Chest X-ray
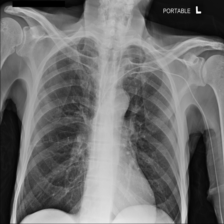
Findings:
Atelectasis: negative
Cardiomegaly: negative
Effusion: negative
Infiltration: positive
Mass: negative
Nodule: negative
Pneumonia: negative
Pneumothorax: negative
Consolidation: negative
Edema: negative
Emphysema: negative
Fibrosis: negative
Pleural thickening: negative
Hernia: negative